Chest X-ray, AP view. Patient: 61 years old, sex M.
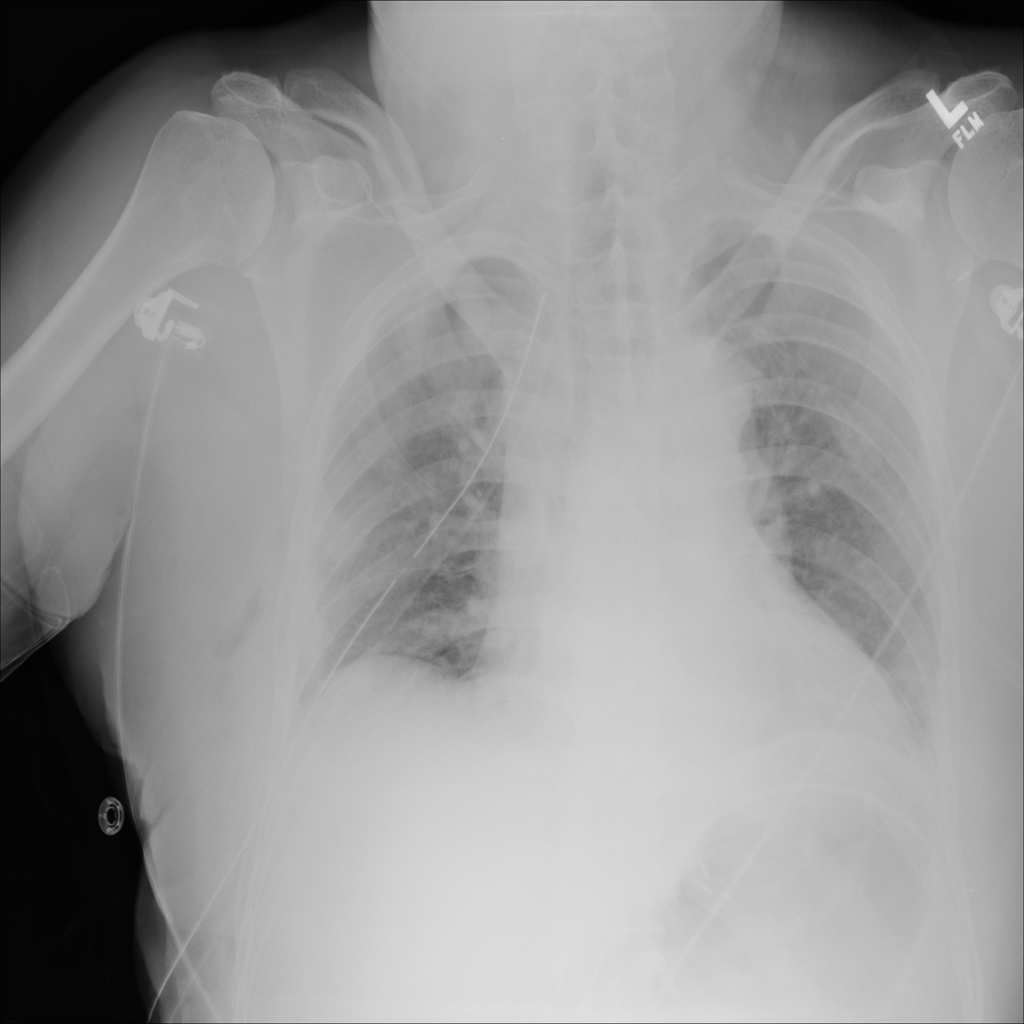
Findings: Emphysema